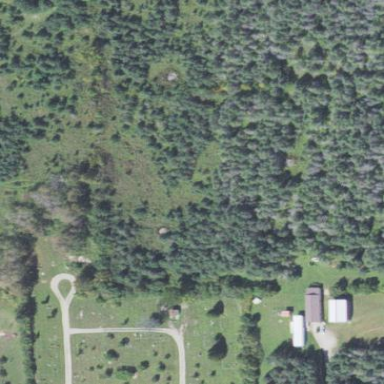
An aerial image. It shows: Cemetery.